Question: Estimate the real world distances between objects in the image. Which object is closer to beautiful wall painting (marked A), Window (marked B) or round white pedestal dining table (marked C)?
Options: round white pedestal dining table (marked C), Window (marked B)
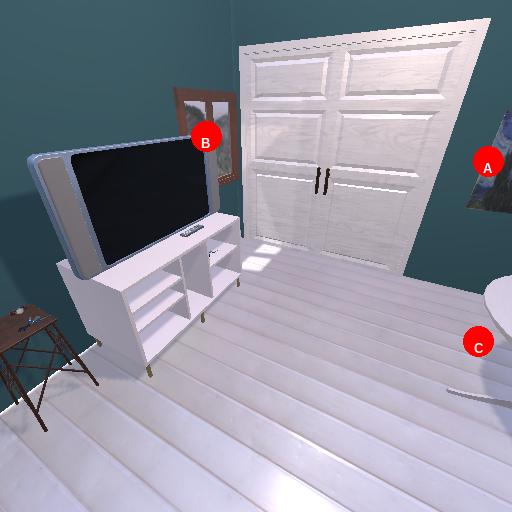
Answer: round white pedestal dining table (marked C)